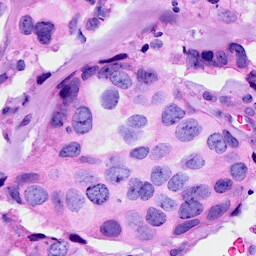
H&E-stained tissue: Breast